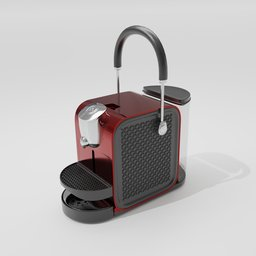
Label: appliances